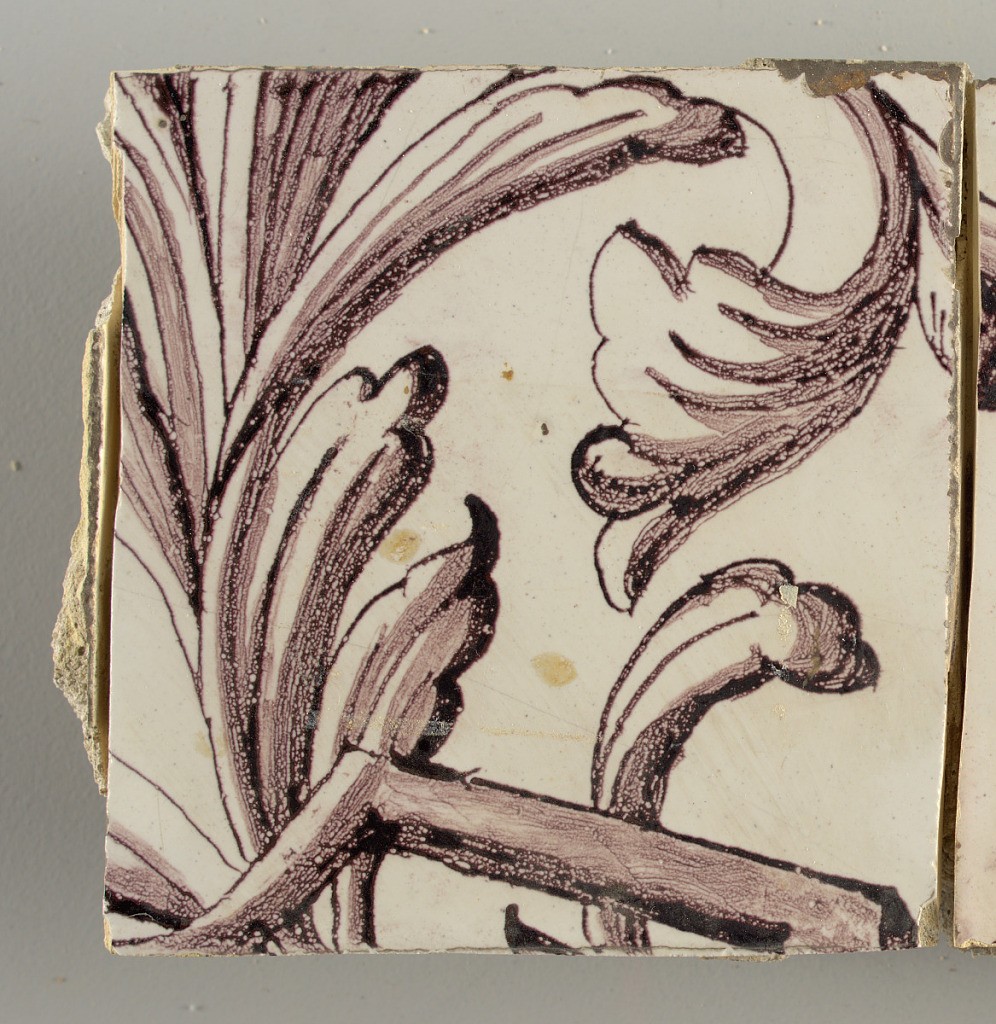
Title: Wall facing
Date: ca. 1725
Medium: Tin-glazed earthenware, underglaze
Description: Horizontal rectangle.  Thirty-seven tiles wide and twenty-one high with opening for door or window nineteen and one-half tiles high and twelve wide.  To left and right of opening, centered canopy above. Left, woman representing Hope, right, a sculputure urn.  Centered above opening, a mascaron.  Arabesque design of foliage.